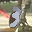
Label: 3